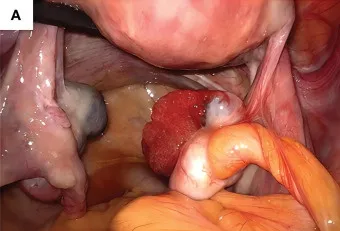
Intraoperative observation of a neoplasm of approximately 3.0 cm in size in the right ovary.
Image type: endoscopy (gi_endoscopy)